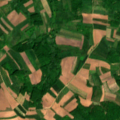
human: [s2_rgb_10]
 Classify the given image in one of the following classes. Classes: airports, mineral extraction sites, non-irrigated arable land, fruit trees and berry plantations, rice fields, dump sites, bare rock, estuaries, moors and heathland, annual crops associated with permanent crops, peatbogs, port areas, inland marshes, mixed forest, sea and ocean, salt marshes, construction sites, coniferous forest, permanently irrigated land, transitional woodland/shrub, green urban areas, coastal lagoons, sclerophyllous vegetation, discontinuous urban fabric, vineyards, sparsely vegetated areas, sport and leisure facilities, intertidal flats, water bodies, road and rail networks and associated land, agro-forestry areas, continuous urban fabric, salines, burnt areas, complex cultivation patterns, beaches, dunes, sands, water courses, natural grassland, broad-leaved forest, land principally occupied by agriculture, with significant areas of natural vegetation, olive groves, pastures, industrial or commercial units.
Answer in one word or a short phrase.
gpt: non-irrigated arable land, land principally occupied by agriculture, with significant areas of natural vegetation